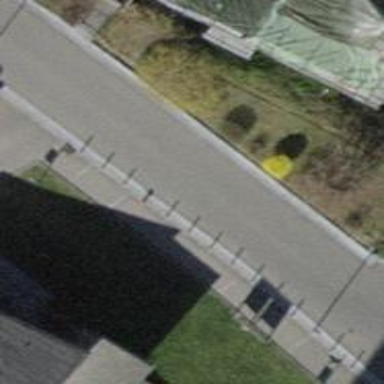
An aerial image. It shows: Bollard barrier.